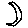
Label: moon